Aerial crown-view tile of a tropical tree (Barro Colorado Island, Panama), acquired 20240716:
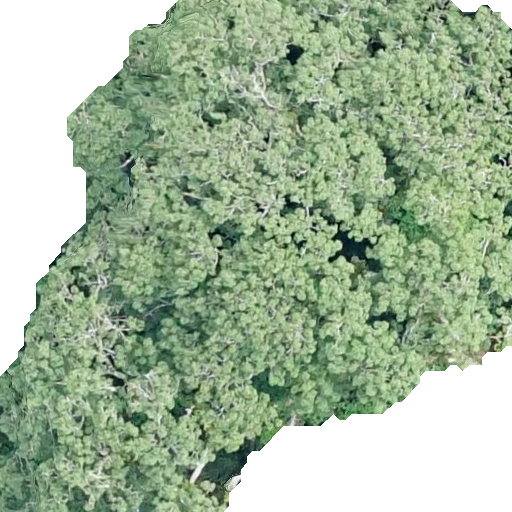
Species: Ceiba pentandra
GBIF accepted scientific name: Ceiba pentandra
Crown area: 343.02 m²